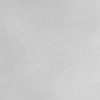
Atmospheric dust classification: dusty